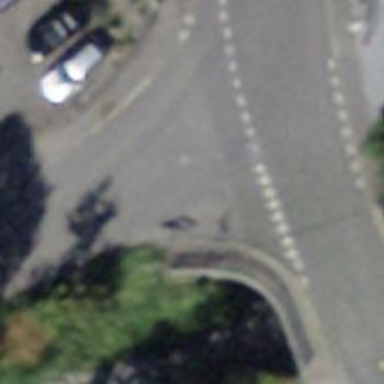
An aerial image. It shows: Road with "give way" sign.